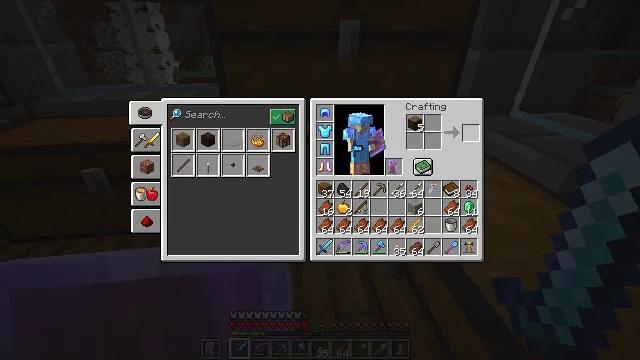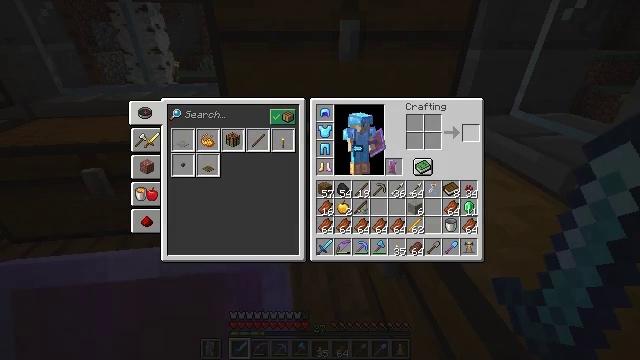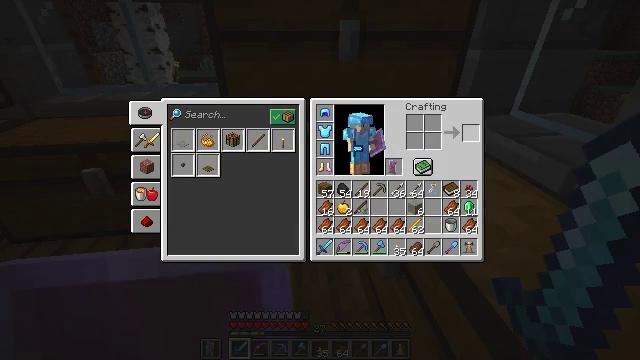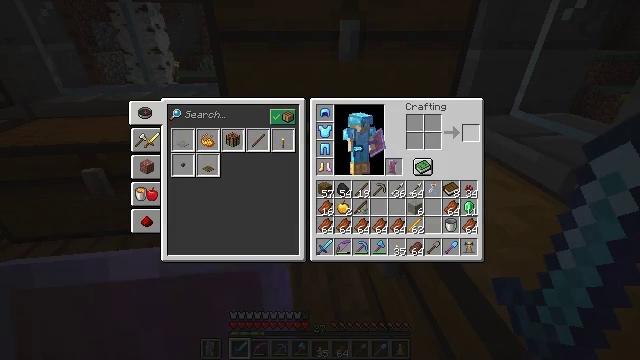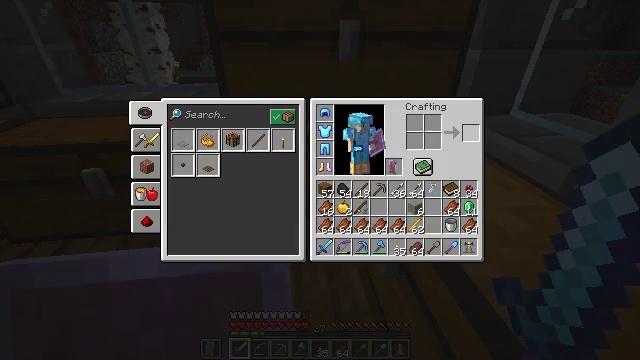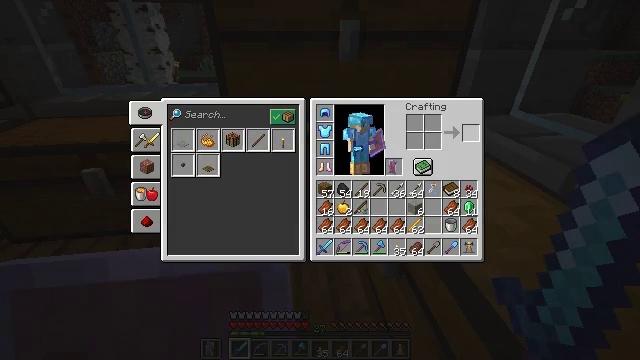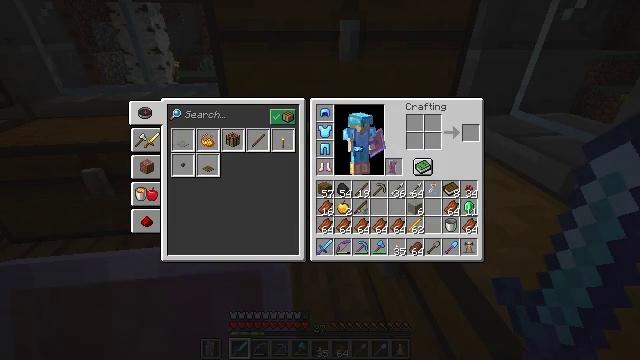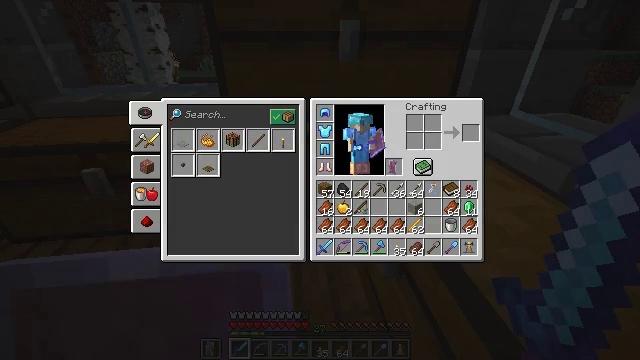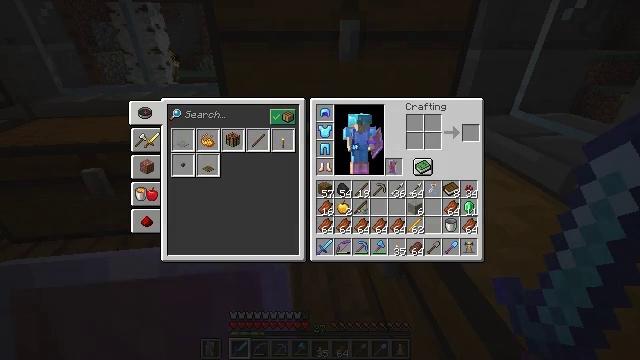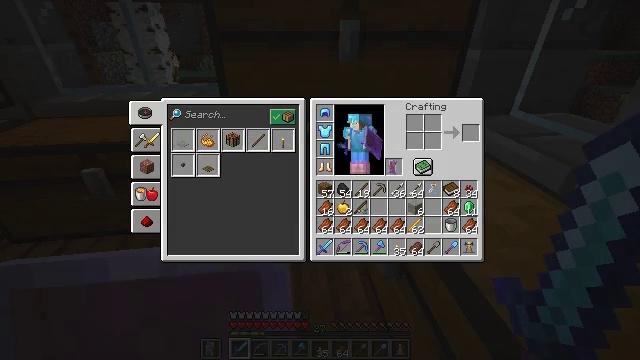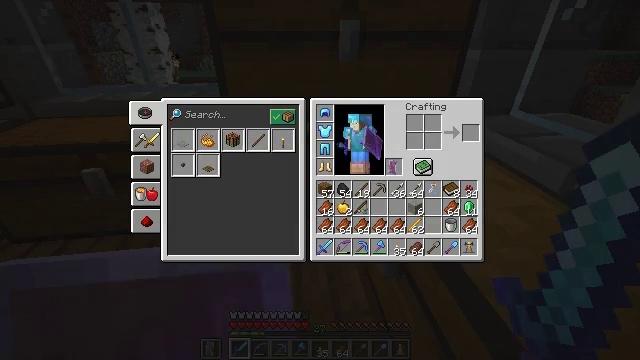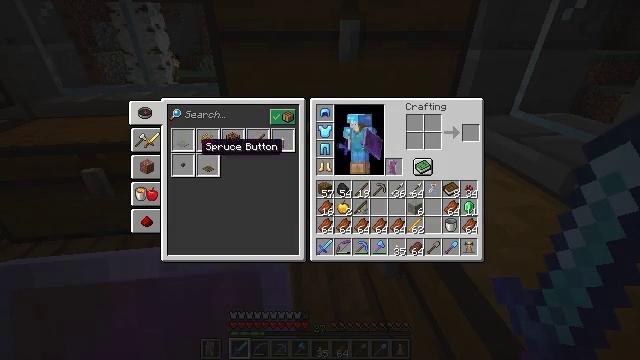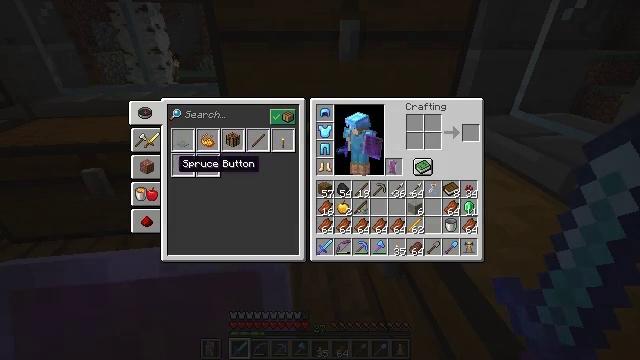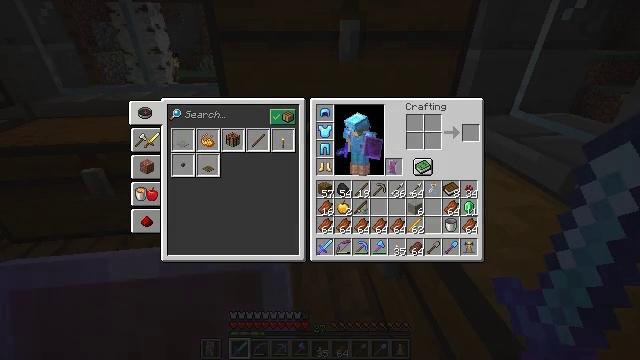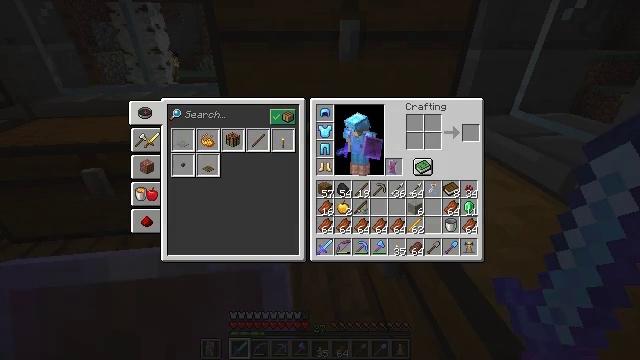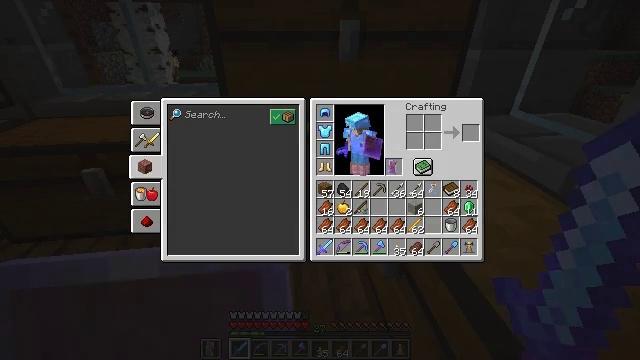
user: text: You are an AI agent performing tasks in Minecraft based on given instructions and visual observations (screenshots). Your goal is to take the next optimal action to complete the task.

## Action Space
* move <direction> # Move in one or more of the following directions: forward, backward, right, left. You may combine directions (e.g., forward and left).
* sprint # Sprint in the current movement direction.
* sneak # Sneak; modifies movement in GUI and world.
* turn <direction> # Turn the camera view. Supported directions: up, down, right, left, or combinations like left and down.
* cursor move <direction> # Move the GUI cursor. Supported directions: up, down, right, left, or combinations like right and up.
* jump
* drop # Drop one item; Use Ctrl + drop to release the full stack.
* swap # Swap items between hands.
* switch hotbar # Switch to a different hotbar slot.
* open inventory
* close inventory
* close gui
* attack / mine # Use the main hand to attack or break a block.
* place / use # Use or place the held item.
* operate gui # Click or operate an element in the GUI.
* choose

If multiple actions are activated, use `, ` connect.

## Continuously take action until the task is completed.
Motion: motion action
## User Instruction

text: Interact with the crafting table to craft a light gray bed.
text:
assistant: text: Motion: sneak, open gui
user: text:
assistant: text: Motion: sneak
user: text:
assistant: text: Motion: sneak
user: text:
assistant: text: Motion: sneak
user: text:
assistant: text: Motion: sneak
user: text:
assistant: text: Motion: sneak, cursor move left
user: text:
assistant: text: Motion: cursor move left
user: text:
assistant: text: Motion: cursor move left and up
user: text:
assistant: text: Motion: cursor move left
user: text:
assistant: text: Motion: cursor move left
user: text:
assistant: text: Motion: cursor move left and down
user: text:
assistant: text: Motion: cursor move left and down
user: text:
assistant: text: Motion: no_op
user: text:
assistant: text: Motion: cursor move left and up
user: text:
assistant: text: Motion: operate gui
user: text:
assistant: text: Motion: operate gui
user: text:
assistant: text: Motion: no_op
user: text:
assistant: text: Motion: no_op
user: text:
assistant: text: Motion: no_op
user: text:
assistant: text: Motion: close gui
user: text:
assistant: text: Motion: turn left and down
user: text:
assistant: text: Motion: turn left and up
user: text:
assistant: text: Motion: move forward, turn left and down
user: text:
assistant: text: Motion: move forward, turn left
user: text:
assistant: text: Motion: move forward, turn left
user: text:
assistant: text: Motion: move forward, turn right
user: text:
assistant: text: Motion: move forward
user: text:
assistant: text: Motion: move forward, turn left
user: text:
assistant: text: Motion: turn left and down
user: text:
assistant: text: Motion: turn left